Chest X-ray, AP view. Patient: 64 years old, sex M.
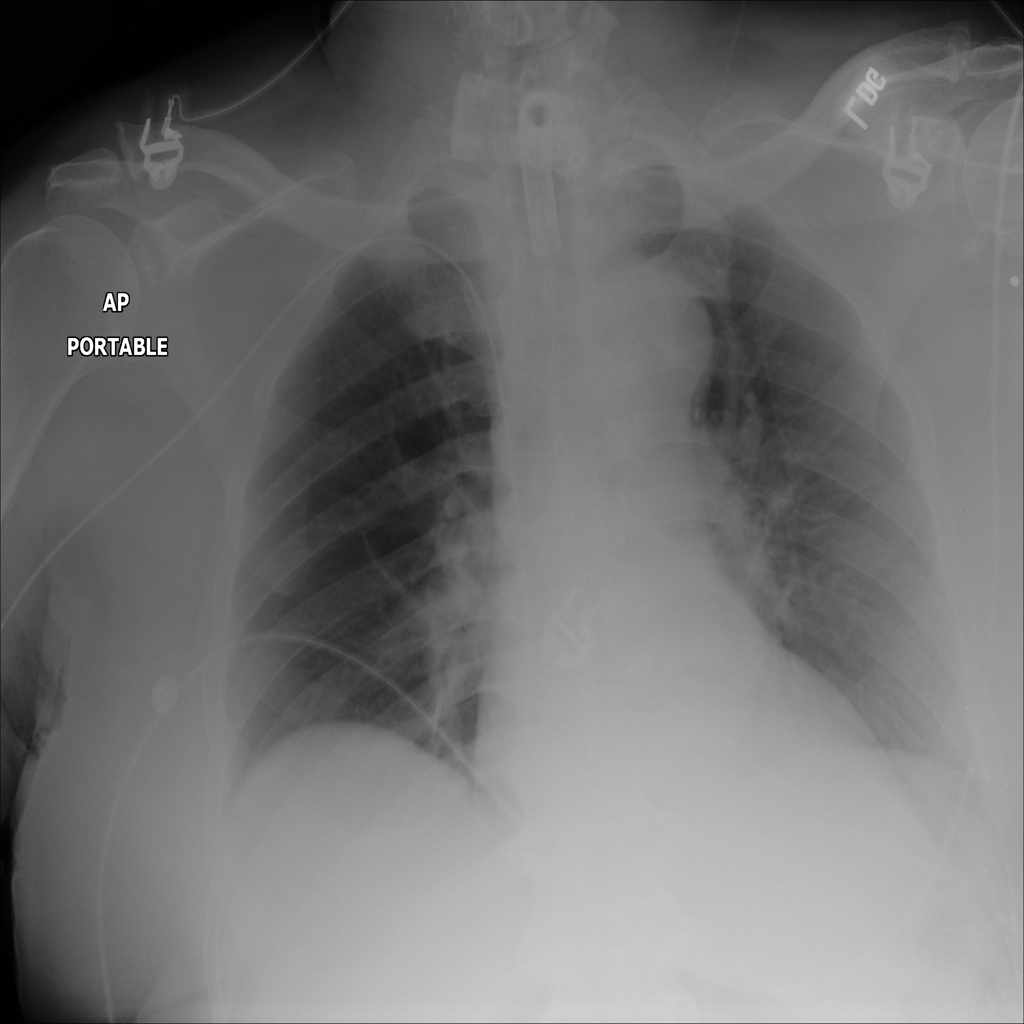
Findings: No Finding